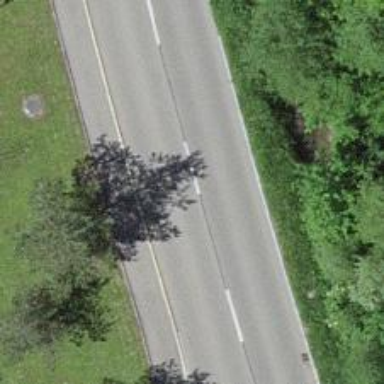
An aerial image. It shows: Paved secondary road.